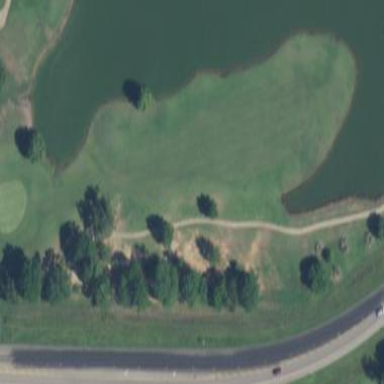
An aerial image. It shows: Golf fairway in the image.